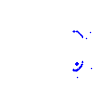
Particle: proton